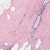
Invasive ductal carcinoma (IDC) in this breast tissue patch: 1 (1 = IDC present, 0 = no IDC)